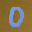
Label: 0